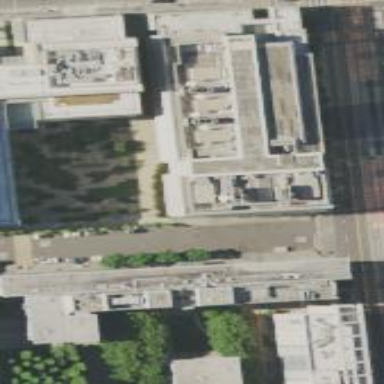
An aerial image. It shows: Office building.